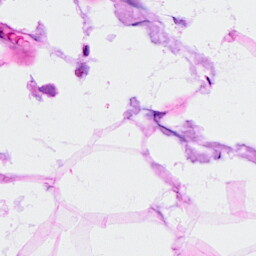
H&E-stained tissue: Breast